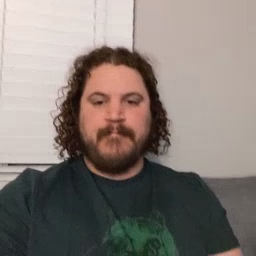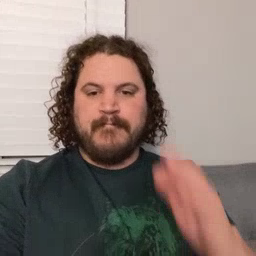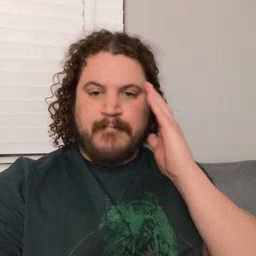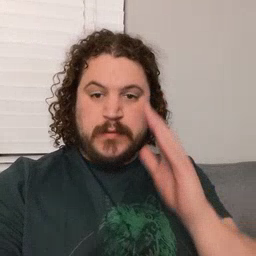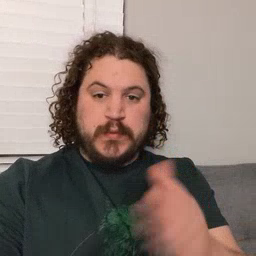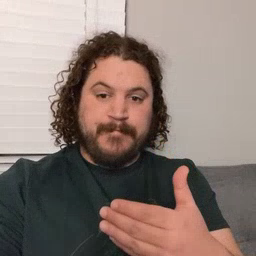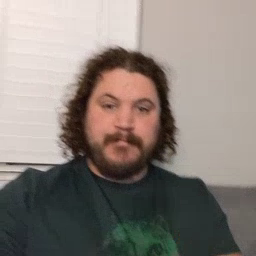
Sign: bedroom